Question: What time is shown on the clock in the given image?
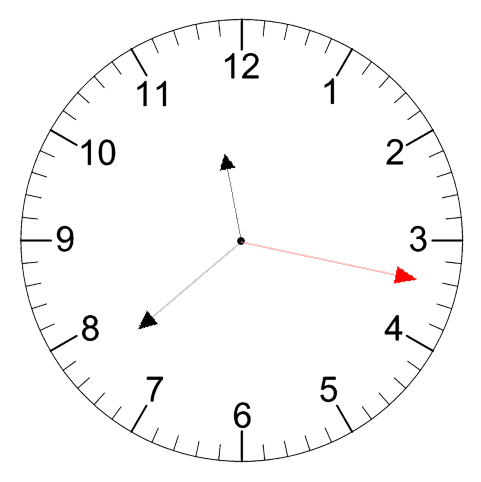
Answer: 11:38:17